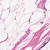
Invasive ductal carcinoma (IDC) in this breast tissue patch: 0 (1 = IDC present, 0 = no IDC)